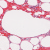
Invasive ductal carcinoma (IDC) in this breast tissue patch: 0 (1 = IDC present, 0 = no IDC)